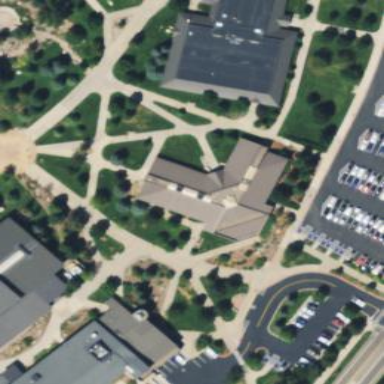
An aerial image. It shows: College building.